Aerial crown-view tile of a tropical tree (Barro Colorado Island, Panama), acquired 20250124:
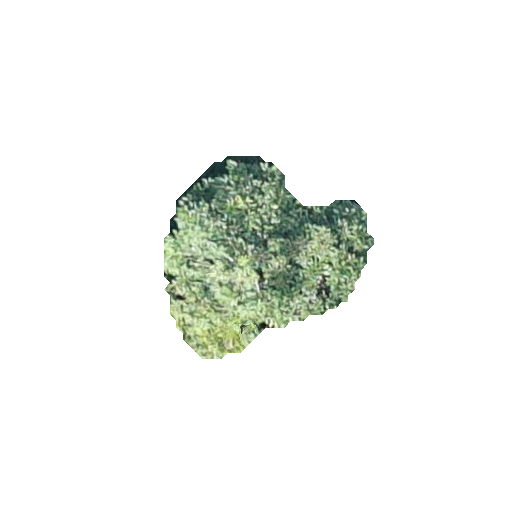
Species: Miconia argentea
GBIF accepted scientific name: Miconia argentea
Crown area: 42.025 m²